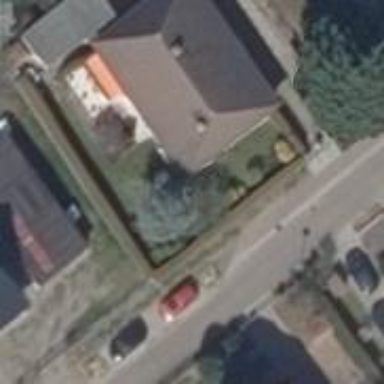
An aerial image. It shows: Detached building.